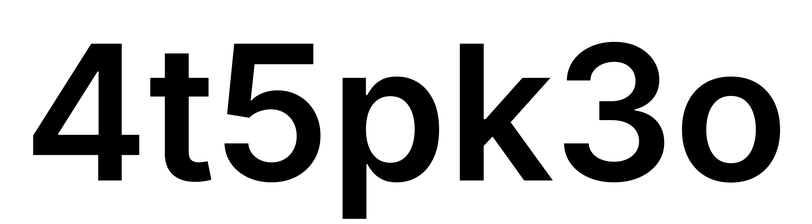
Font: Inter_SemiBold